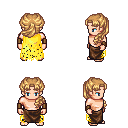
a pixel art fantasy rpg character, male body template, human, light skin, yellow tattered cape, robe skirt, light blonde princess hairstyle, leather bracers, four views (front, back, left, right), 2x2 character sprite sheet, small pixel art, hard edges, no anti-aliasing